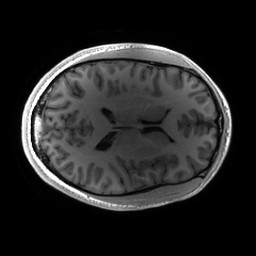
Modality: T1w
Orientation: axial
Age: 28
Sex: female
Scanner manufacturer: ge
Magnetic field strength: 3 T
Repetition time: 0.00724 s
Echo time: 0.0027 s